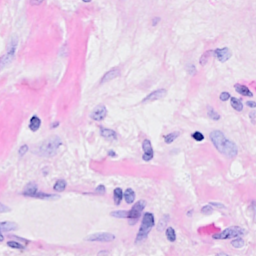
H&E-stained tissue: Breast